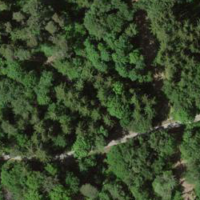
EUNIS habitat code: 44
Species observed at this site:
Aegopodium podagraria